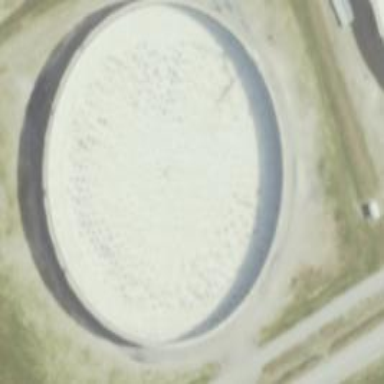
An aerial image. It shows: Storage tank created as man-made structure.